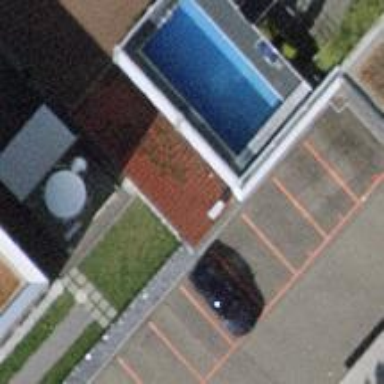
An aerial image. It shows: Swimming pool located in leisure land.